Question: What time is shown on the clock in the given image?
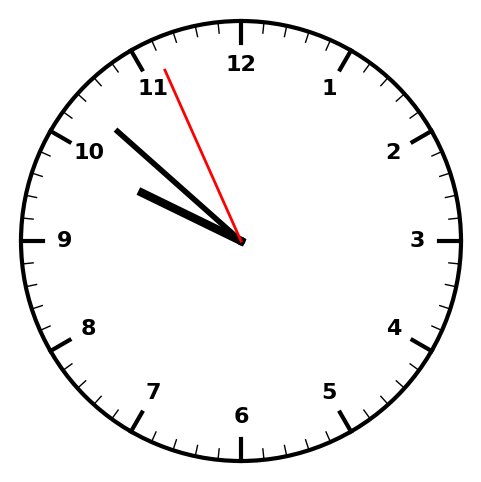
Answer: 09:51:56